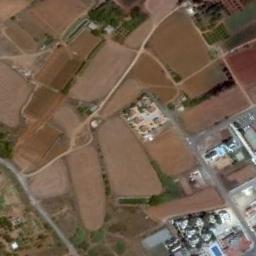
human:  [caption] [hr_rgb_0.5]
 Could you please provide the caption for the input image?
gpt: The rectangular farmland is next to some dwellings .

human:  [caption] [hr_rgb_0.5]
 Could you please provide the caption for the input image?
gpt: Several rectangular farmlands of different sizes are on the ground and lots of buildings are next to the farmlands .

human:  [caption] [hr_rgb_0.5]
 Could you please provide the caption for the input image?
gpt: There are several buildings in rectangular farmlands .

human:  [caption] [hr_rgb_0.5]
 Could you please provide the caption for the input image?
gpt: Many tan rectangular farm fields of various sizes with buildings next to them .

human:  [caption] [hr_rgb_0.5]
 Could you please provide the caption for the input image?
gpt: There are some buildings beside the brown rectangular farmlands .